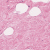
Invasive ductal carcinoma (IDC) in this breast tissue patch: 0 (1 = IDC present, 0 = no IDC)